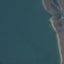
Label: SeaLake